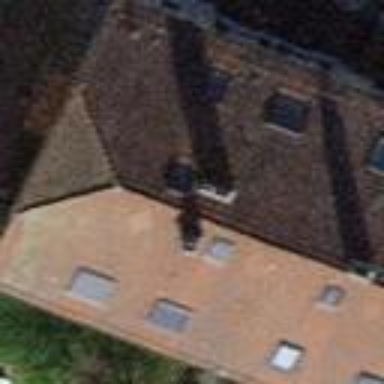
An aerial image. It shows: Apartments building with tiled roof.